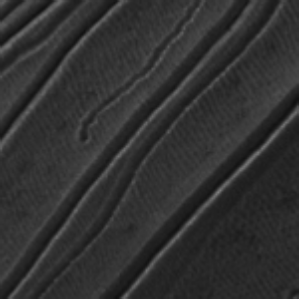
Label: frost